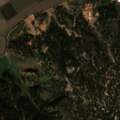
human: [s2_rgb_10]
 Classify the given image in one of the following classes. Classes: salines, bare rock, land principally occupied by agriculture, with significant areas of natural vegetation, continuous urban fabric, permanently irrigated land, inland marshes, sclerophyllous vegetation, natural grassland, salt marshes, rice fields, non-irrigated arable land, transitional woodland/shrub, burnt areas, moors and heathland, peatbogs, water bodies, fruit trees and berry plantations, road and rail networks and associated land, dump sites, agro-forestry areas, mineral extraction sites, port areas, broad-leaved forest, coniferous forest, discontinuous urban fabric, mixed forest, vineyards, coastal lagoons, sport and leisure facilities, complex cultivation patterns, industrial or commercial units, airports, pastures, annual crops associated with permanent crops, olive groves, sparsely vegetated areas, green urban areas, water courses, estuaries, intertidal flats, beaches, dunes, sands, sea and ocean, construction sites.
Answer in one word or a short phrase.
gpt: permanently irrigated land, rice fields, agro-forestry areas, broad-leaved forest, mixed forest